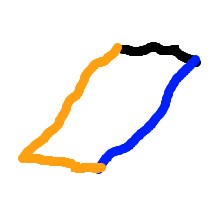
Shape: parallelogram